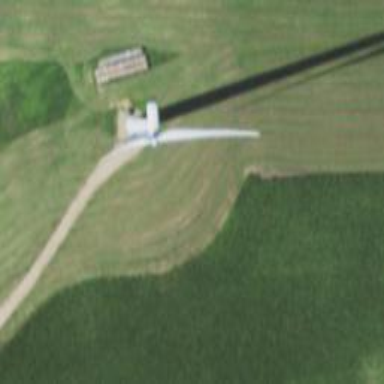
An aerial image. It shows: Wind generator in the form of horizontal axis wind turbine.